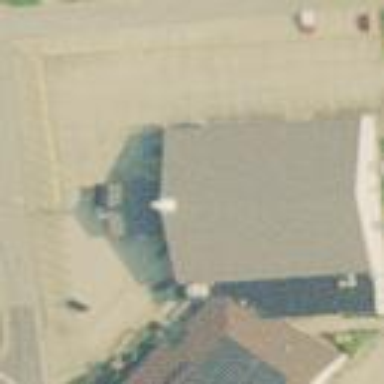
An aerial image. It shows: Parking area.